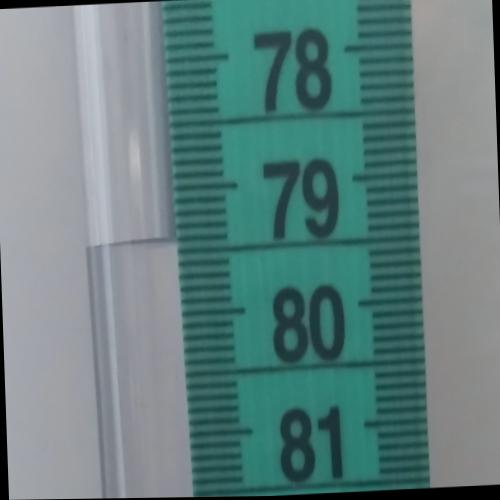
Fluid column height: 79.4 cm